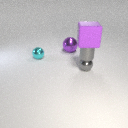
small gray metal sphere below small gray metal cylinder